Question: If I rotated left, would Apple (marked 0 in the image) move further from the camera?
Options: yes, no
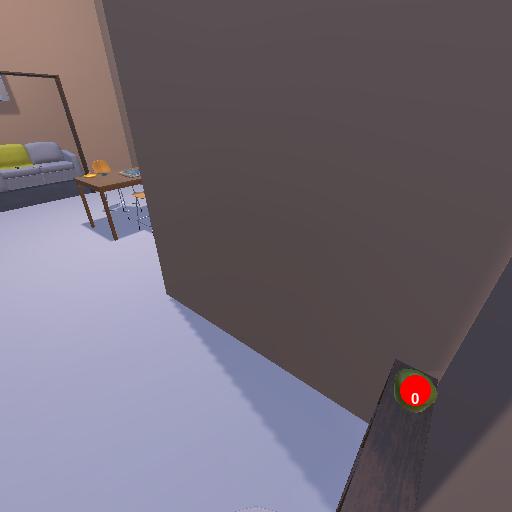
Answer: yes